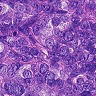
Metastatic tissue present: yes